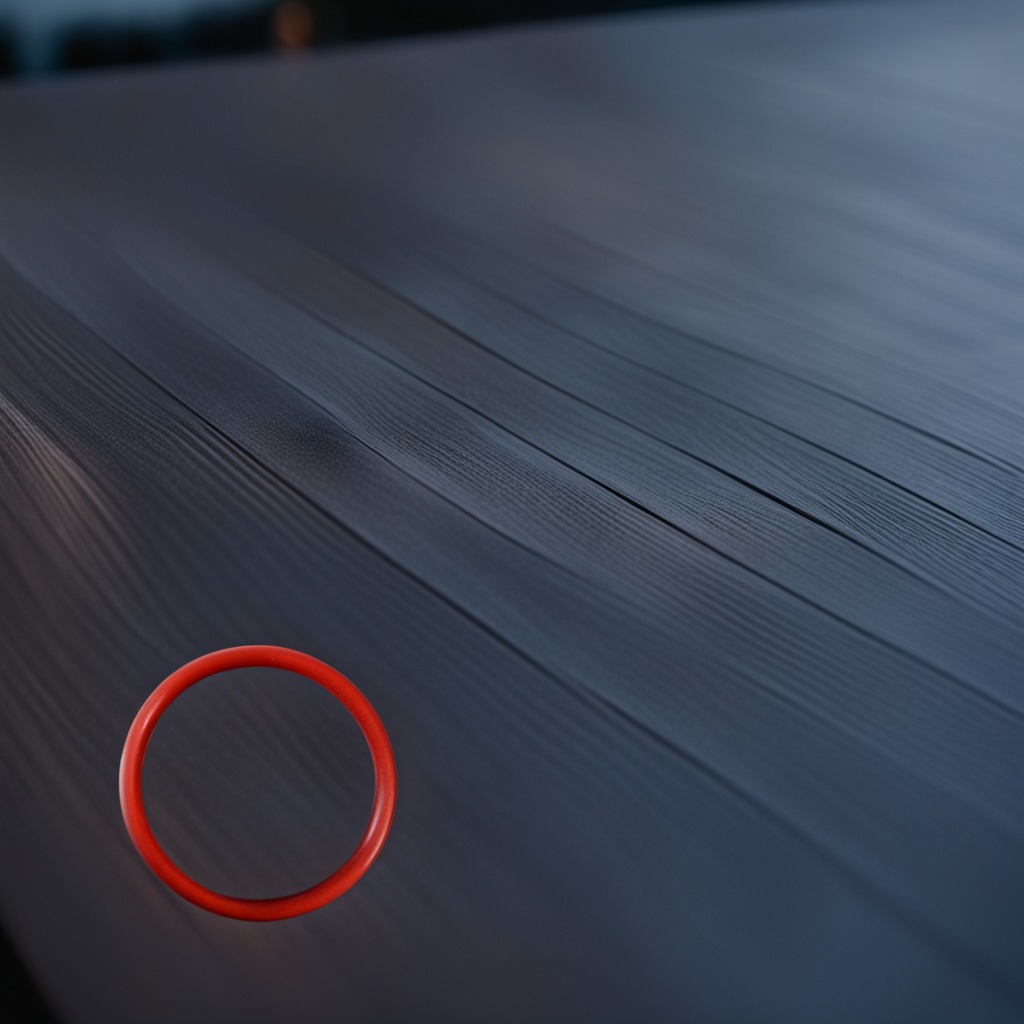
A rubber O-ring is lying on the old table in the garage.